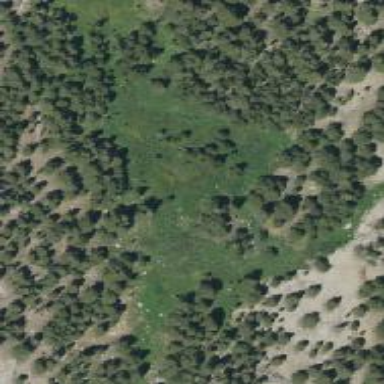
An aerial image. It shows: Beautiful meadow.